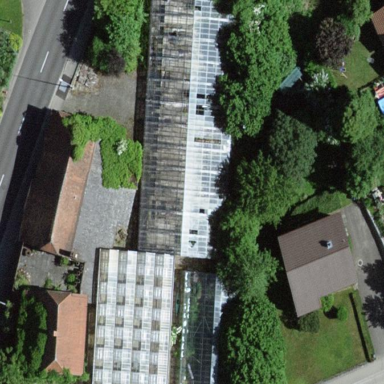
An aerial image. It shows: Greenhouse.